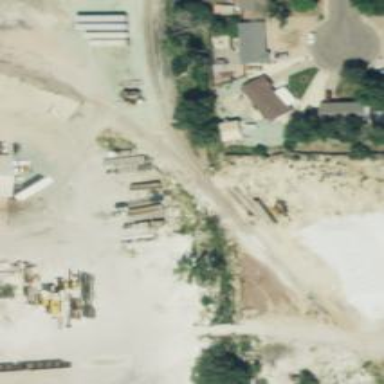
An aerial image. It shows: Railway yard with wye configuration.